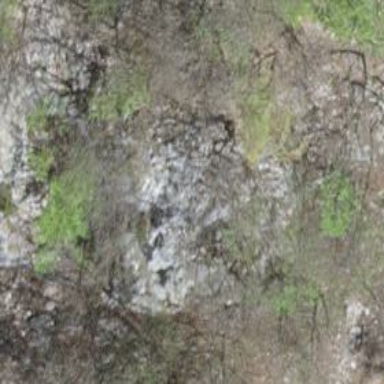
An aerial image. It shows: Cliff in nature.